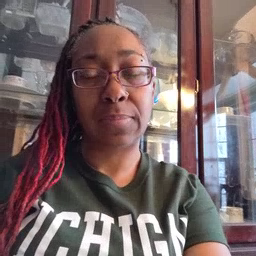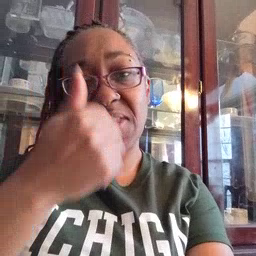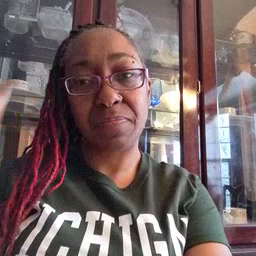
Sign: any